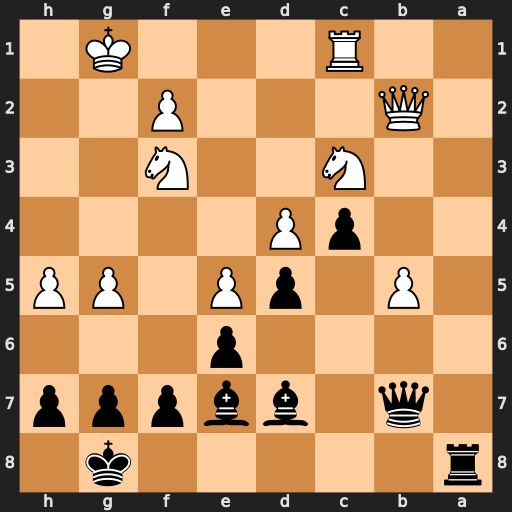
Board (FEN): r5k1/1q1bbppp/4p3/1P1pP1PP/2pP4/2N2N2/1Q3P2/2R3K1
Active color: b
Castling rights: -
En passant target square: -
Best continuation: Ba3 Qd2 Bxc1